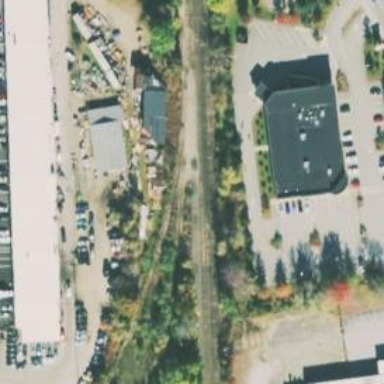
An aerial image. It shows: Disused railway spur line.